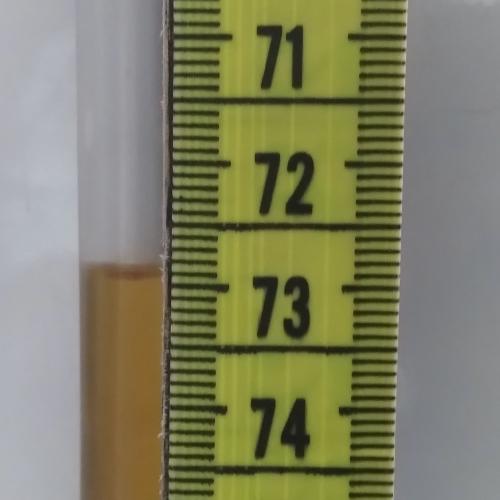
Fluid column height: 72.9 cm